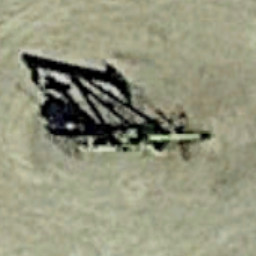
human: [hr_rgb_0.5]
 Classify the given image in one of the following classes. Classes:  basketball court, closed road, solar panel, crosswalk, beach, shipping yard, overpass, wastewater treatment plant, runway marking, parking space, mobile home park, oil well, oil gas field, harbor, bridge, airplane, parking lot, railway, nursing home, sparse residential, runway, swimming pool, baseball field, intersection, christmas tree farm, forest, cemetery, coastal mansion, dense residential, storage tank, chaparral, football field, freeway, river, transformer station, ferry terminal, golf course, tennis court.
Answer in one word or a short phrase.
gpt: oil well